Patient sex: M
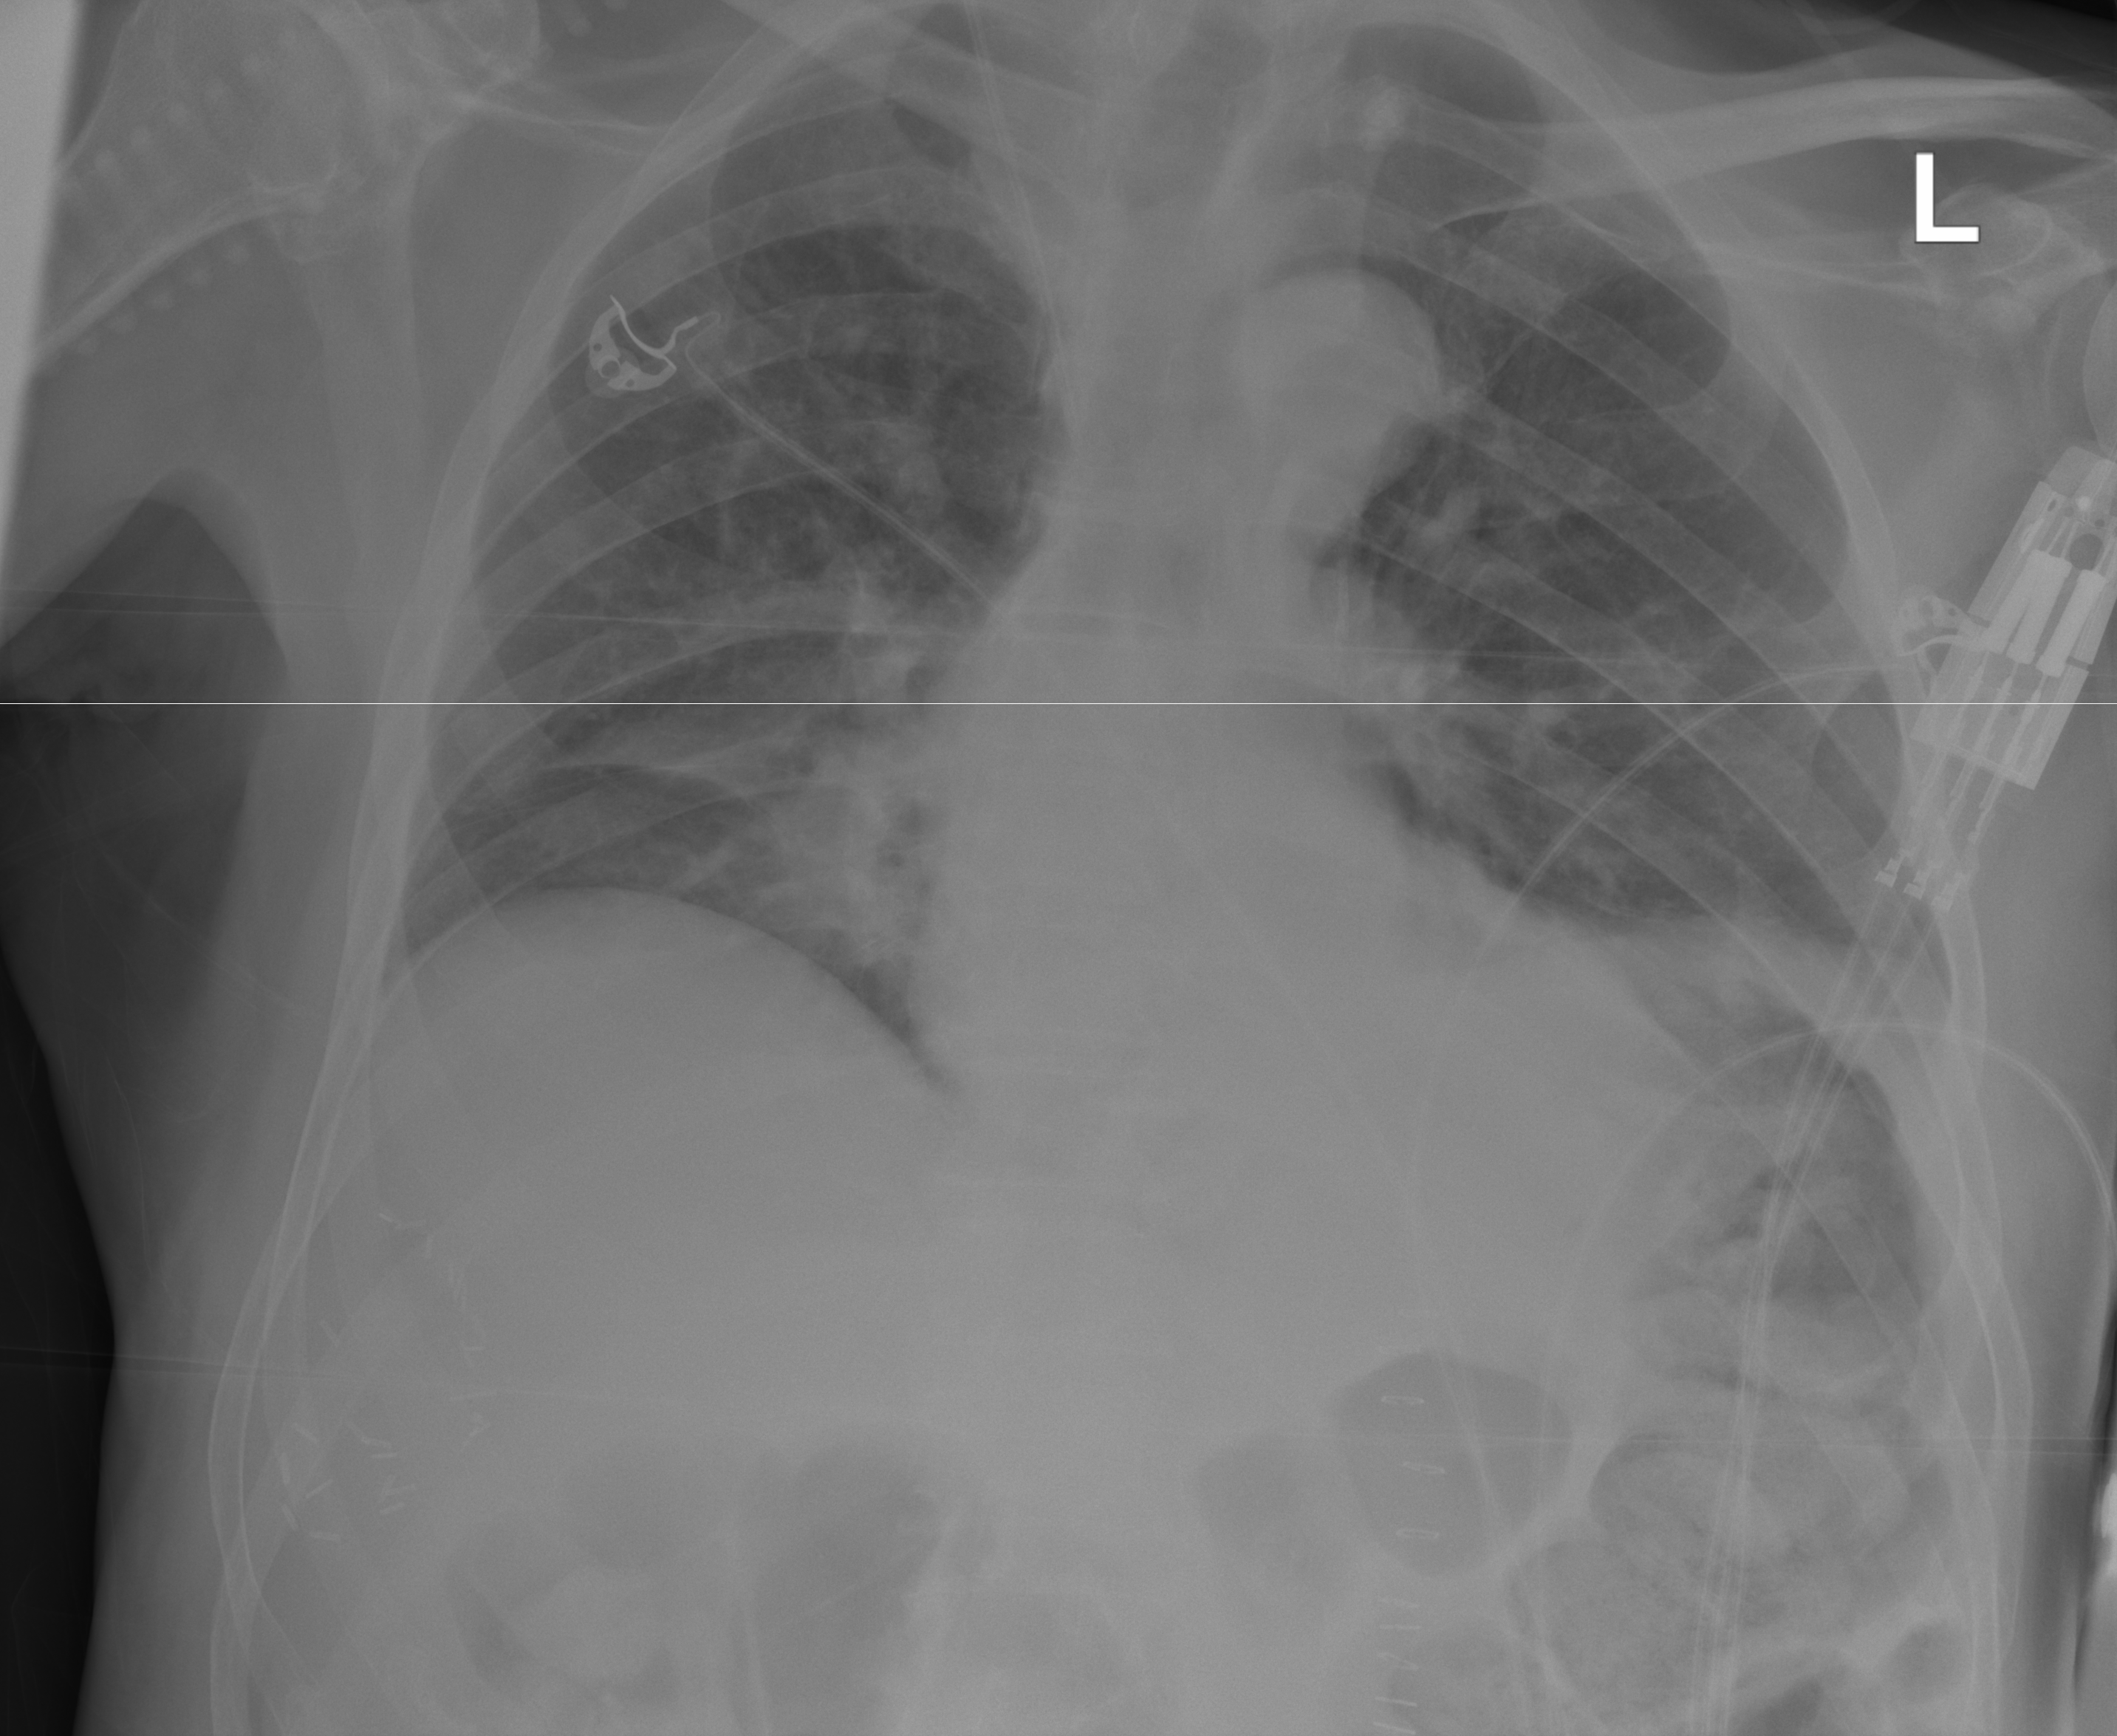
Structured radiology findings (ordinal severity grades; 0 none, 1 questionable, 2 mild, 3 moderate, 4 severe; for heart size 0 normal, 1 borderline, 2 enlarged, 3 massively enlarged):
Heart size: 0
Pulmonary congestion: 0
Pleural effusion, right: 0
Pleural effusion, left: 0
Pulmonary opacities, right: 0
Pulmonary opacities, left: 0
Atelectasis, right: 2
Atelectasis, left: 0